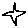
Label: star